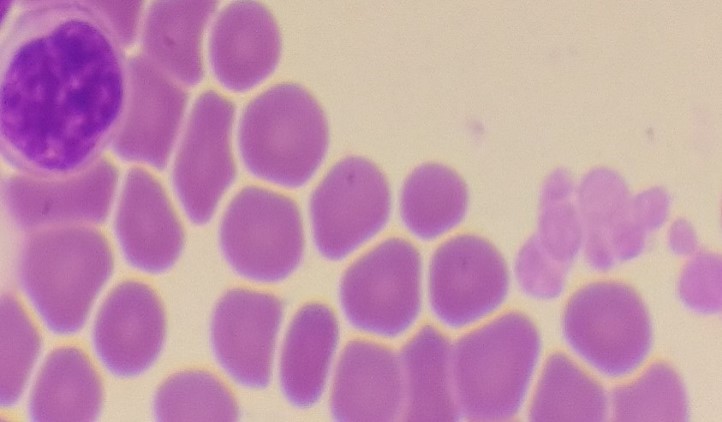
White blood cell type: Lymphocyte